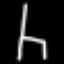
Label: chair